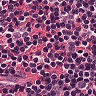
Metastatic tissue present: no